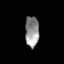
Tissue: lung
Cell type: Epithelial cells
Senescence score: 0.2029
Nuclear area (px): 411
Mean DAPI intensity: 147.703